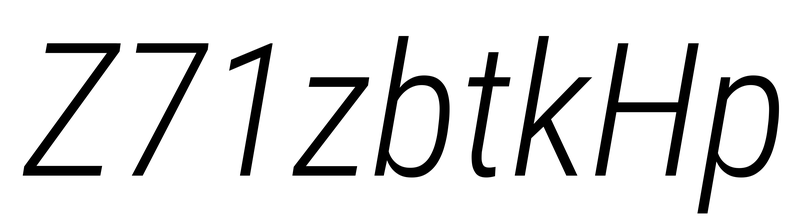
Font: Roboto-Italic_Condensed_Light_Italic